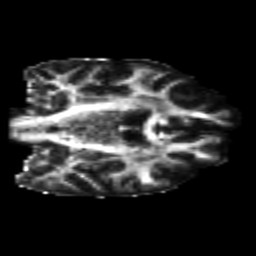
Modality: FA
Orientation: coronal
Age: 22
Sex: female
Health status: healthy
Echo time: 0.074 s